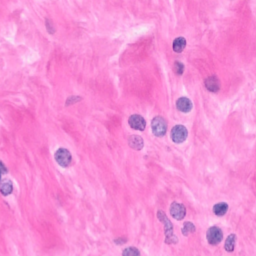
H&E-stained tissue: Breast